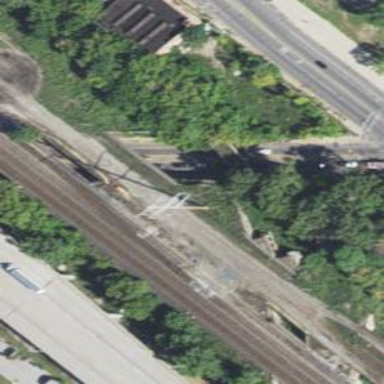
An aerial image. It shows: Abandoned railway track.